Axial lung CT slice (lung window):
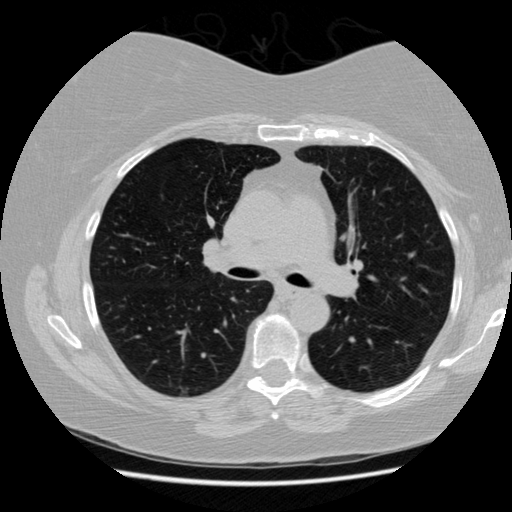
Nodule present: no